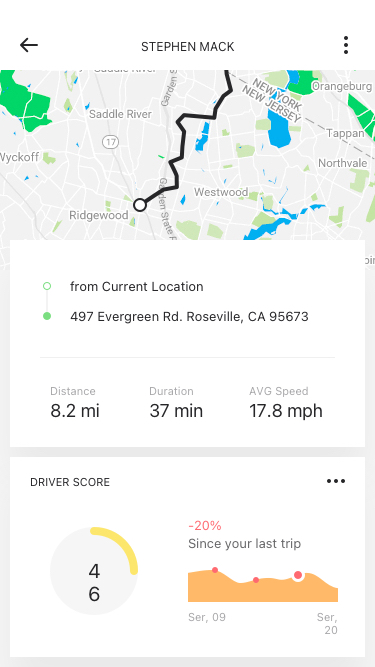
Text in this UI design:
Distance
8.2 mi
Duration
37 min
AVG Speed
17.8 mph
from Current Location
497 Evergreen Rd. Roseville, CA 95673
46
driver score
Since your last trip
Ser, 09
Ser, 20
-20%